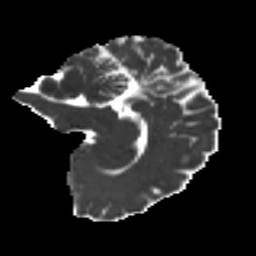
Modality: MD
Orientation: sagittal
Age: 33
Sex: female
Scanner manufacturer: ge
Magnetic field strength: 3 T
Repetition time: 7.8 s
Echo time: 0.0608 s